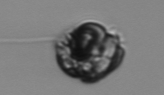
Label: Proterythropsis